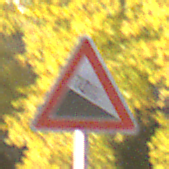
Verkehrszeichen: Gefaelle10
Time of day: SunriseSunset
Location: Outdoor (Urban)
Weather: PartlyCloudy
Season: Autumn
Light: Natural